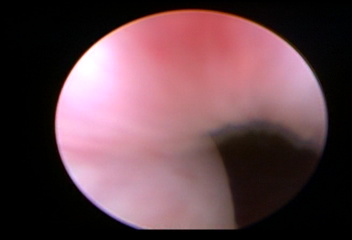
Modality: WLC
Class: Normal mucosa
Bladder cancer association: No